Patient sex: M
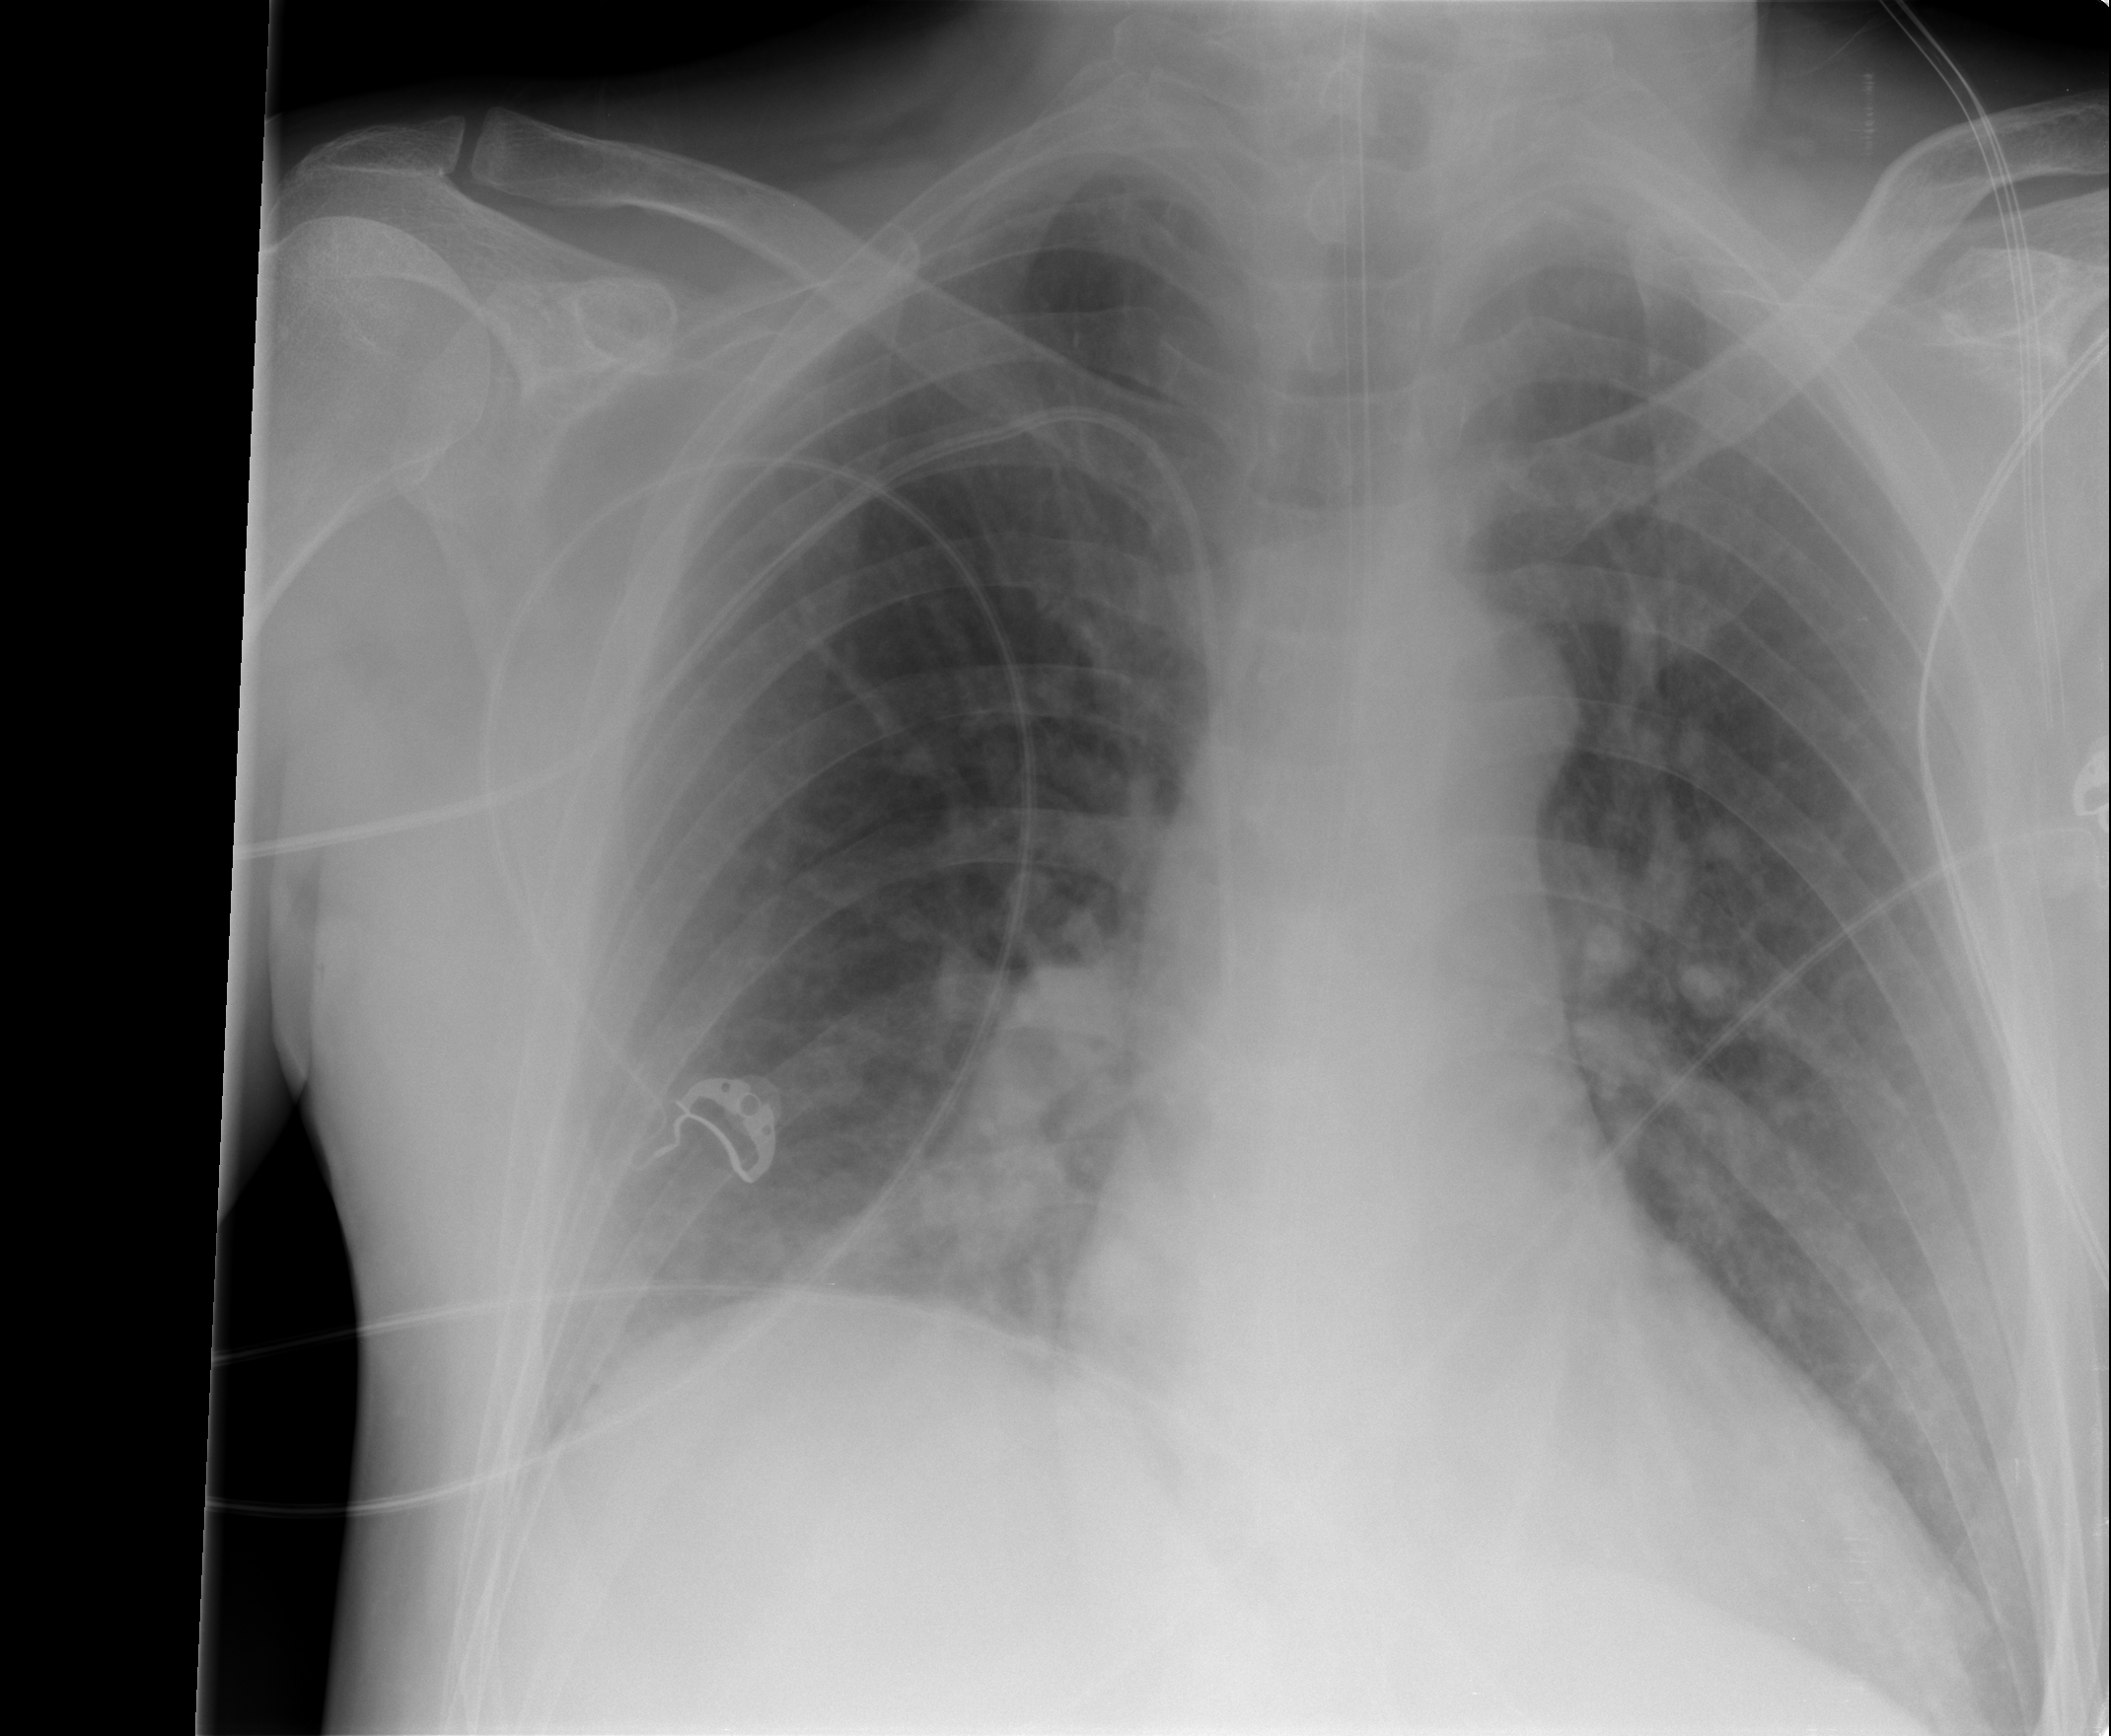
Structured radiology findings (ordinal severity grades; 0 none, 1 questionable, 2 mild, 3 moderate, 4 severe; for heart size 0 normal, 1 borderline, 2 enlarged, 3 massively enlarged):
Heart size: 2
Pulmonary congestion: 2
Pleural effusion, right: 1
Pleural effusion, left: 0
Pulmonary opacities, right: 2
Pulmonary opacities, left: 0
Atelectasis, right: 2
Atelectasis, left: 0